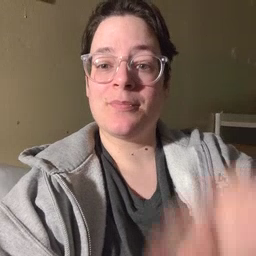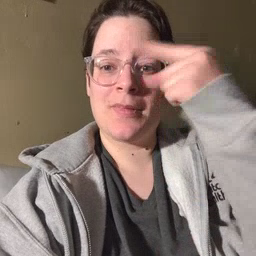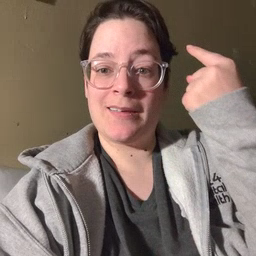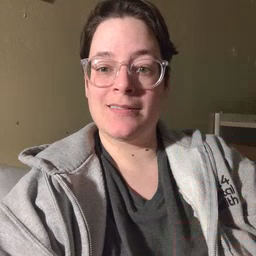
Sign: black